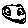
Label: smiley face